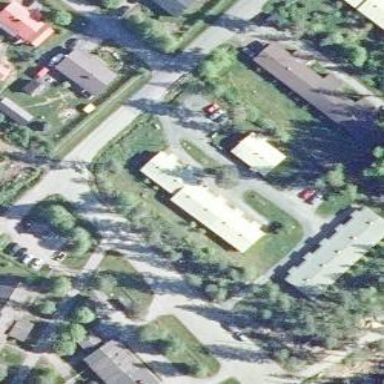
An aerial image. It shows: Terrace building.